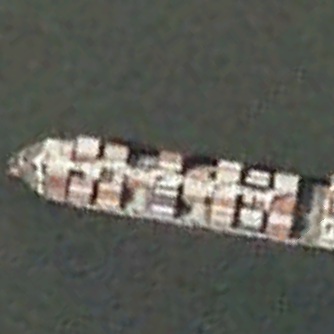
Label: Container_ship